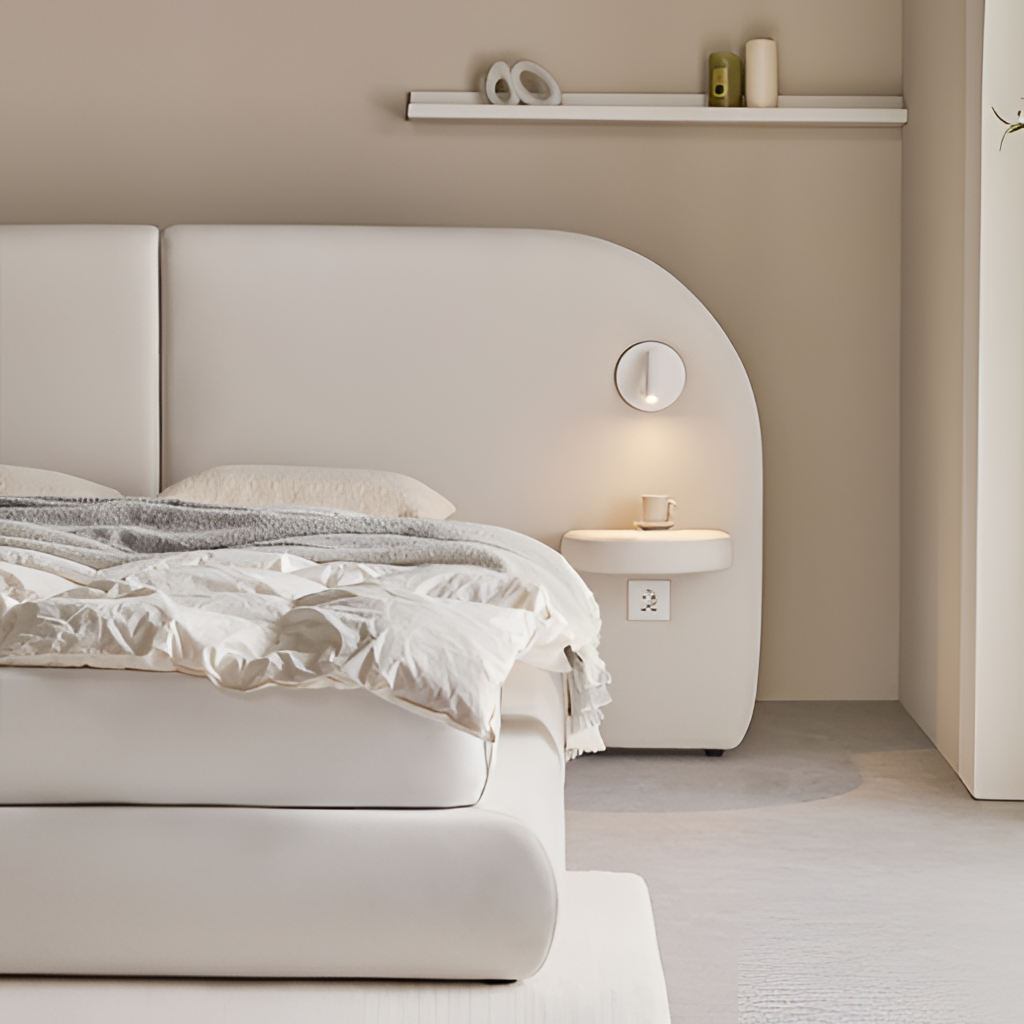
white fabric bed, bedroom, modern, paint wallpaper, with solid pattern, carpet flooring, with large square pattern